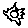
Label: sun